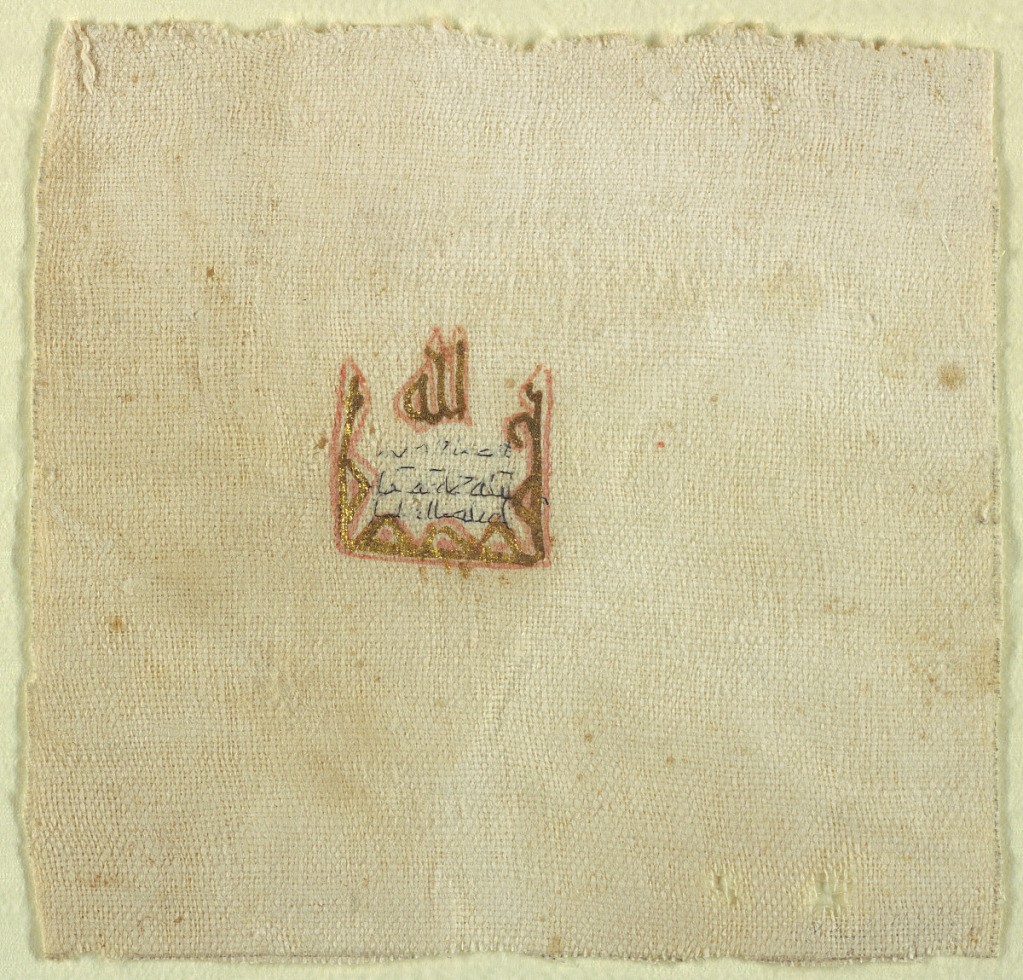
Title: Textile
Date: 10th century
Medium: linen Technique: plain weave, embroidered and printed
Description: Small fragment of plain cloth with a "trademark" printed in red and gold. Inscription in black thread reads "Lilla" (God).